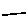
Label: line